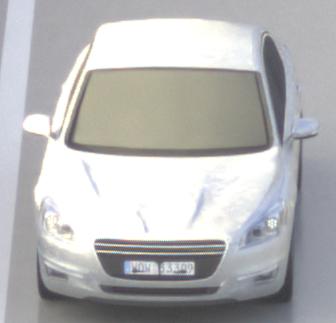
Make: Peugeot
Model: 508 120 VTi
Detailed model: 508 (I) Limousine
Model produced from: 2011/03
Model produced until: 2014/05
Doors: 4
Color: white
Road condition: wet road
Daytime: morning or afternoon
Contrast: medium contrast